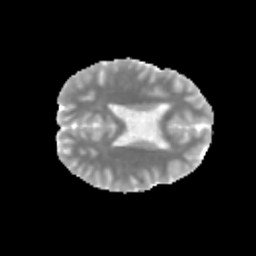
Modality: MD
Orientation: axial
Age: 13
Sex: male
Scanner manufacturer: siemens
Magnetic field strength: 3 T
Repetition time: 3.8 s
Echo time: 0.07 s